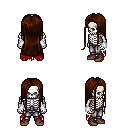
a pixel art fantasy rpg character, male body template, skeleton, red tattered cape, metal pants, brown extra-long hairstyle, white cloth bracers, brown shoes, four views (front, back, left, right), 2x2 character sprite sheet, small pixel art, hard edges, no anti-aliasing